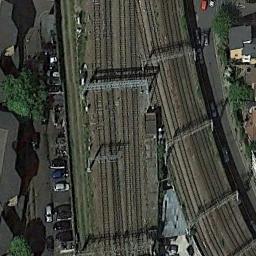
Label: railway